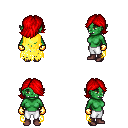
a pixel art fantasy rpg character, female body template, orc, green skin, yellow tattered cape, white pants, red swoop hairstyle, gold gloves, maroon shoes, four views (front, back, left, right), 2x2 character sprite sheet, small pixel art, hard edges, no anti-aliasing